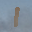
Label: 1